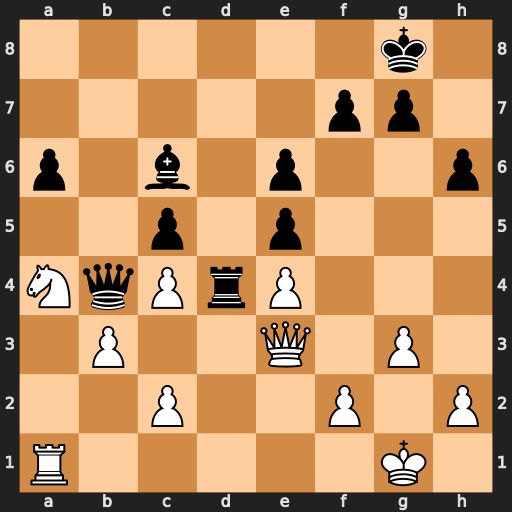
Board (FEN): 6k1/5pp1/p1b1p2p/2p1p3/NqPrP3/1P2Q1P1/2P2P1P/R5K1
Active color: w
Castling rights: -
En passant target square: -
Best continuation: c3 Qxb3 cxd4